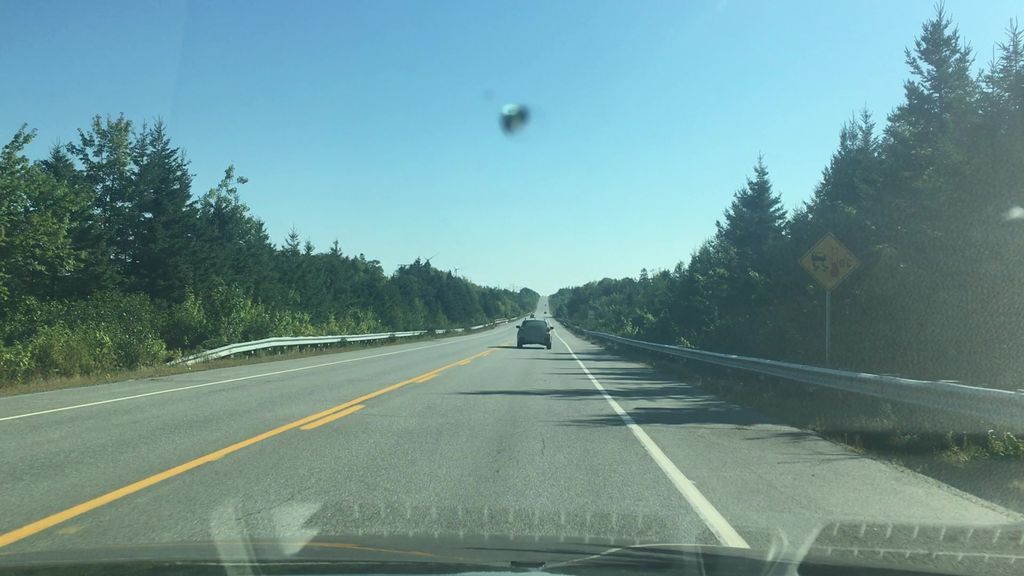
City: halifax